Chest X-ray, PA view. Patient: 73 years old, sex F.
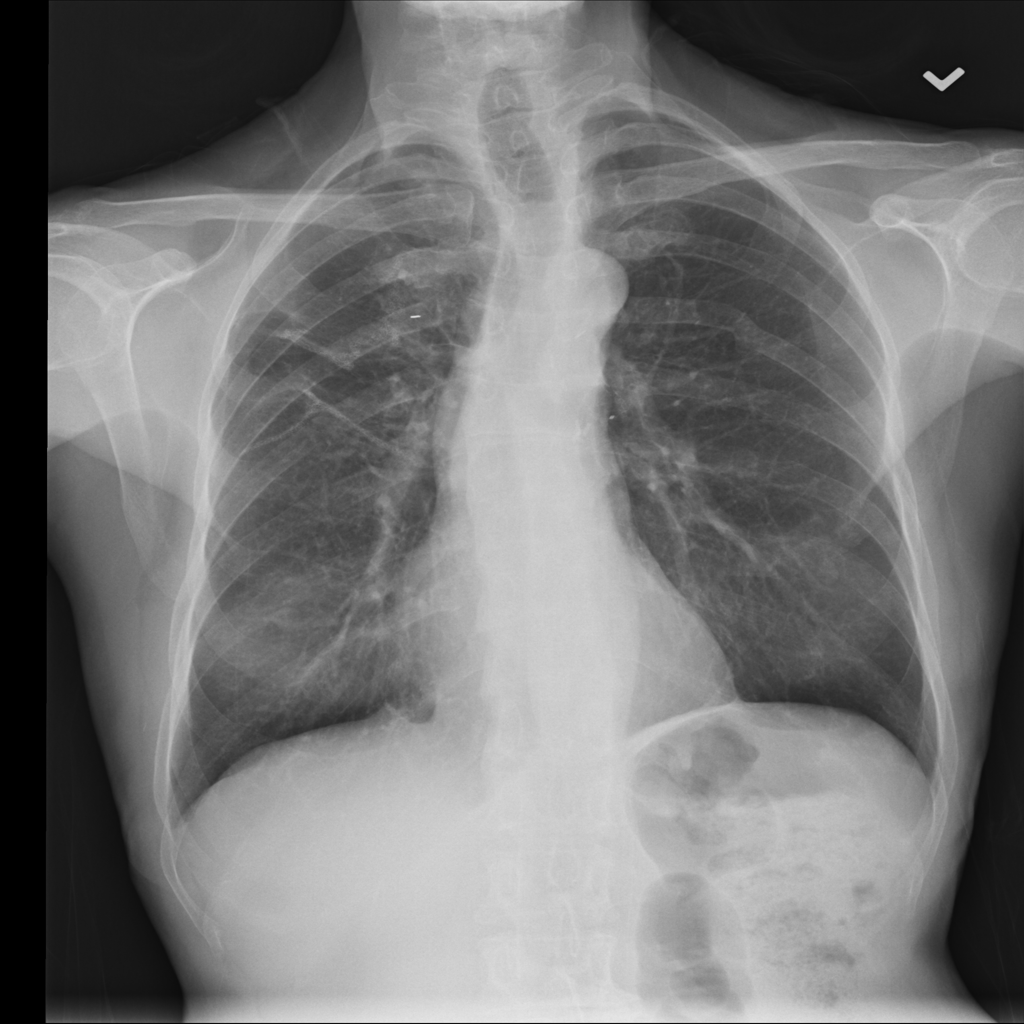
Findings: Mass